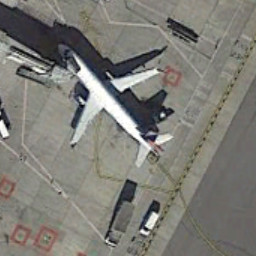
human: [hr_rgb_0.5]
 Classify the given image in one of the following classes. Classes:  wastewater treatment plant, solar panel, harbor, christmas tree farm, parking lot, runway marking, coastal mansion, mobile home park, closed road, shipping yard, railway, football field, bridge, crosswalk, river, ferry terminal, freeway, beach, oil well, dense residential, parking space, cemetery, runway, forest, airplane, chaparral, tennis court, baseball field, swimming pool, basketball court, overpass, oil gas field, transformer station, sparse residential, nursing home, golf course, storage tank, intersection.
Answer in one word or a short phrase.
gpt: airplane